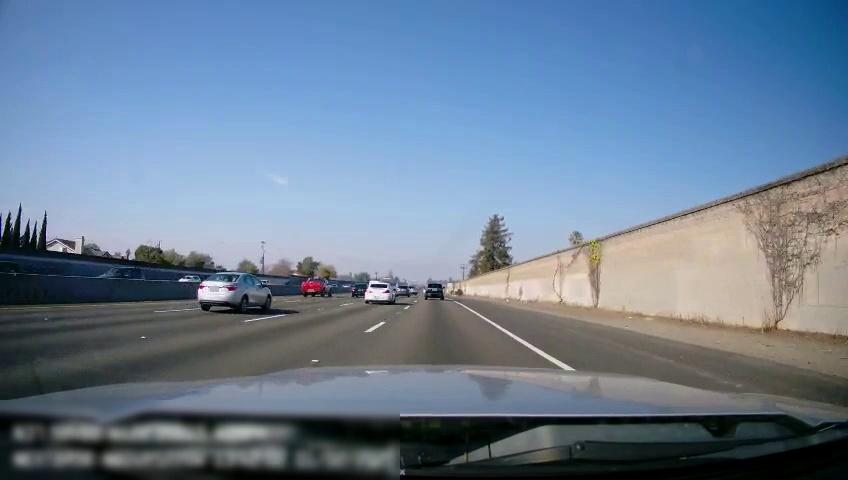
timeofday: Day
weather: Sunny
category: Drivable Space
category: Vehicles | SUV
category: Vehicles | SUV
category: Vehicles | Car
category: Vehicles | Car
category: Vehicles | Truck
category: Vehicles | Car
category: Vehicles | SUV
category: Lanes | Current Lane
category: Lanes | Current Lane
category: Lanes | Alternate Lane
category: Lanes | Alternate Lane
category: Lanes | Alternate Lane